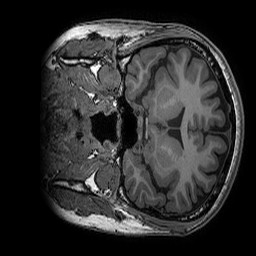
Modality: T1w
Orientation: coronal
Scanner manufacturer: ge
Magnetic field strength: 3 T
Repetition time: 0.008156 s
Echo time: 0.00318 s